Question: My task is to implement a JTable which one of it's column has this appearance:

it should contain 4 elements:
1. a JCombobox, which controls the enable status of the other two:
they are enabled for "manual" state, and locked on certain numerical values for the other states (let's call the other combo states: 'first', 'second', 'third').
2. a JTextField which, when enabled, controls the value of the slider.
3. a JLabel which reads "%" and does nothing.
4. s JSlider which, when enabled, controls the JTextField value (can this mutual control even exist?).
I crawled all over the web searching for ways to implement this. Most examples are too superficial including this similar <URL>.
I had my share of Cell Rendering/fireEditingStopped etc. torment before I asked this, but have no simple short code to show unfortunately.
Can any one please show me specific guidelines or code snippet which can send me on the right path?
Thanks in advance.
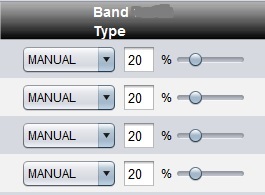
Answer: > Is that a single Renderer/Editor for the all the cell's elements or multiple Ren'/Ed' for each element?
I'm not sure of the problem, but here is a simple example of retrieving the data from 'TableCellRenderer' and 'TableCellEditor'.

'''
import java.awt.*;
import java.awt.event.*;
import java.util.*;
import javax.swing.*;
import javax.swing.event.*;
import javax.swing.table.*;
public class MultipleComponentCellTest {
private final String[] columnNames = {"Band Type"};
private final Object[][] data = {
{new BandType("manual", 50)},
{new BandType("locked", 100)},
{new BandType("manual", 32)},
{new BandType("locked", 0)},
};
private final TableModel model = new DefaultTableModel(data, columnNames) {
@Override public Class<?> getColumnClass(int column) {
return BandType.class;
}
};
private final JTable table = new JTable(model);
public JComponent makeUI() {
table.setRowHeight(42);
table.setDefaultRenderer(BandType.class, new BandTypeRenderer());
table.setDefaultEditor(BandType.class, new BandTypeEditor());
return new JScrollPane(table);
}
public static void main(String... args) {
EventQueue.invokeLater(new Runnable() {
@Override public void run() {
createAndShowGUI();
}
});
}
public static void createAndShowGUI() {
try {
for (UIManager.LookAndFeelInfo laf: UIManager.getInstalledLookAndFeels()) {
if ("Nimbus".equals(laf.getName())) {
UIManager.setLookAndFeel(laf.getClassName());
}
}
} catch (ClassNotFoundException | InstantiationException
| IllegalAccessException | UnsupportedLookAndFeelException ex) {
ex.printStackTrace();
}
JFrame f = new JFrame();
f.setDefaultCloseOperation(WindowConstants.EXIT_ON_CLOSE);
f.getContentPane().add(new MultipleComponentCellTest().makeUI());
f.setSize(320, 240);
f.setLocationRelativeTo(null);
f.setVisible(true);
}
}
class BandType {
public final String state;
public final int value;
public BandType(String state, int value) {
this.state = state;
this.value = value;
}
}
class BandTypePanel extends JPanel {
private static String DEFAULT = "0";
public final JSlider slider = new JSlider(0, 100);
public final JTextField textField = new JTextField(3);
public final JComboBox<String> comboBox = new JComboBox<>(
new String[] {"manual", "locked"});
public BandTypePanel() {
super(new BorderLayout(5, 5));
setBorder(BorderFactory.createEmptyBorder(5, 5, 5, 5));
comboBox.addItemListener(new ItemListener() {
@Override public void itemStateChanged(ItemEvent e) {
if (e.getStateChange() == ItemEvent.SELECTED) {
boolean f = "manual".equals(e.getItem());
slider.setEnabled(f);
textField.setEnabled(f);
}
}
});
textField.setEditable(false);
textField.setHorizontalAlignment(JTextField.RIGHT);
slider.setOpaque(false);
slider.setFocusable(false);
slider.getModel().addChangeListener(new ChangeListener() {
@Override public void stateChanged(ChangeEvent e) {
BoundedRangeModel m = (BoundedRangeModel) e.getSource();
textField.setText(Objects.toString(m.getValue(), DEFAULT));
}
});
JPanel p = new JPanel();
p.setOpaque(false);
p.add(comboBox);
p.add(textField);
p.add(new JLabel("%"));
add(p, BorderLayout.WEST);
add(slider);
}
public void updateValue(BandType bt) {
comboBox.setSelectedItem(bt.state);
slider.setValue(bt.value);
textField.setText(Objects.toString(bt.value, DEFAULT));
}
}
class BandTypeRenderer extends BandTypePanel implements TableCellRenderer {
public BandTypeRenderer() {
super();
setName("Table.cellRenderer");
}
@Override public Component getTableCellRendererComponent(
JTable table, Object value, boolean isSelected, boolean hasFocus,
int row, int column) {
setBackground(isSelected ? table.getSelectionBackground() : table.getBackground());
if (value instanceof BandType) {
updateValue((BandType) value);
}
return this;
}
}
class BandTypeEditor extends BandTypePanel implements TableCellEditor {
protected transient ChangeEvent changeEvent;
@Override public Component getTableCellEditorComponent(
JTable table, Object value, boolean isSelected, int row, int column) {
this.setBackground(table.getSelectionBackground());
if (value instanceof BandType) {
updateValue((BandType) value);
}
return this;
}
@Override public Object getCellEditorValue() {
return new BandType(comboBox.getSelectedItem().toString(), slider.getValue());
}
//Copied from AbstractCellEditor
//protected EventListenerList listenerList = new EventListenerList();
@Override public boolean isCellEditable(EventObject e) {
return true;
}
@Override public boolean shouldSelectCell(EventObject anEvent) {
return true;
}
@Override public boolean stopCellEditing() {
fireEditingStopped();
return true;
}
@Override public void cancelCellEditing() {
fireEditingCanceled();
}
@Override public void addCellEditorListener(CellEditorListener l) {
listenerList.add(CellEditorListener.class, l);
}
@Override public void removeCellEditorListener(CellEditorListener l) {
listenerList.remove(CellEditorListener.class, l);
}
public CellEditorListener[] getCellEditorListeners() {
return listenerList.getListeners(CellEditorListener.class);
}
protected void fireEditingStopped() {
// Guaranteed to return a non-null array
Object[] listeners = listenerList.getListenerList();
// Process the listeners last to first, notifying
// those that are interested in this event
for (int i = listeners.length - 2; i >= 0; i -= 2) {
if (listeners[i] == CellEditorListener.class) {
// Lazily create the event:
if (Objects.isNull(changeEvent)) {
changeEvent = new ChangeEvent(this);
}
((CellEditorListener) listeners[i + 1]).editingStopped(changeEvent);
}
}
}
protected void fireEditingCanceled() {
// Guaranteed to return a non-null array
Object[] listeners = listenerList.getListenerList();
// Process the listeners last to first, notifying
// those that are interested in this event
for (int i = listeners.length - 2; i >= 0; i -= 2) {
if (listeners[i] == CellEditorListener.class) {
// Lazily create the event:
if (Objects.isNull(changeEvent)) {
changeEvent = new ChangeEvent(this);
}
((CellEditorListener) listeners[i + 1]).editingCanceled(changeEvent);
}
}
}
}
'''